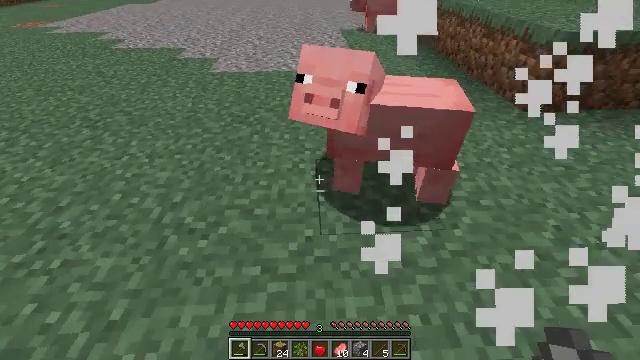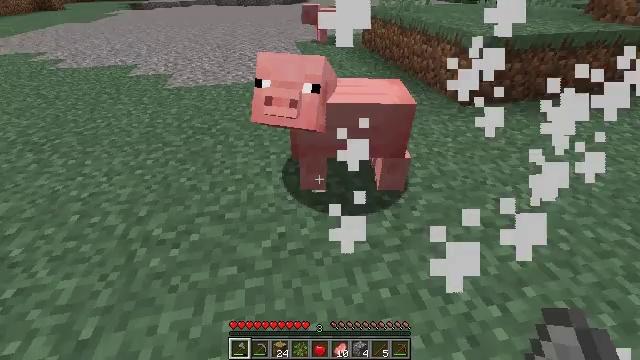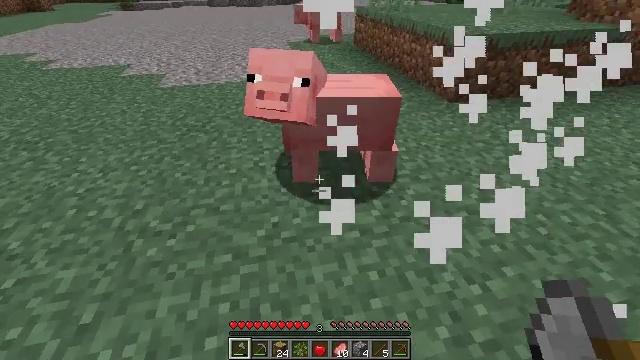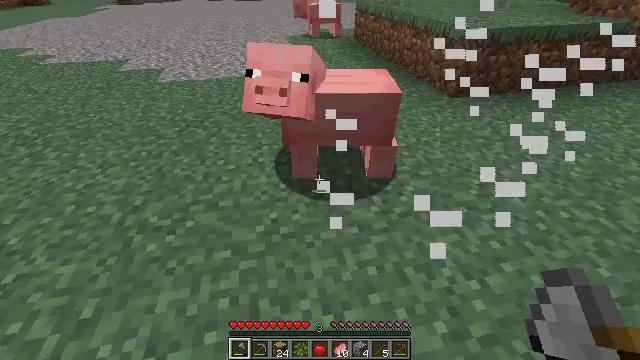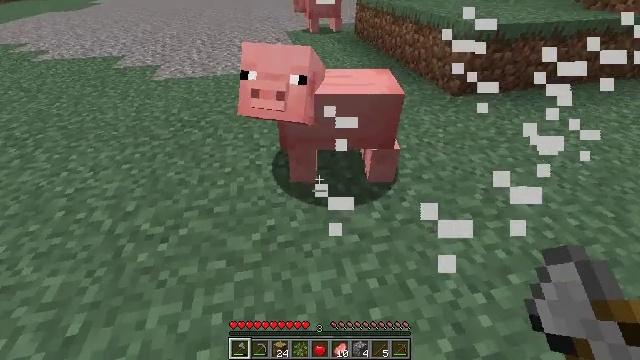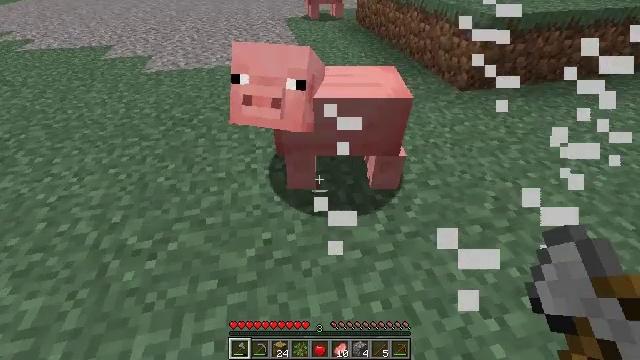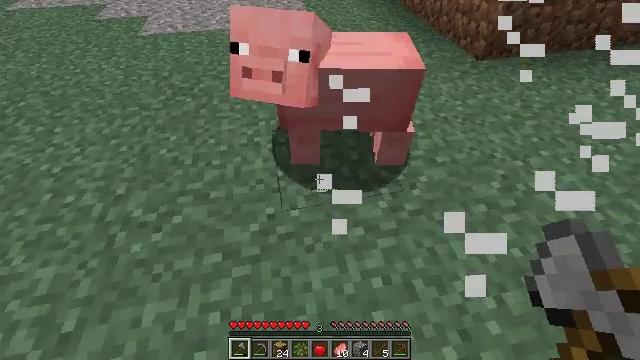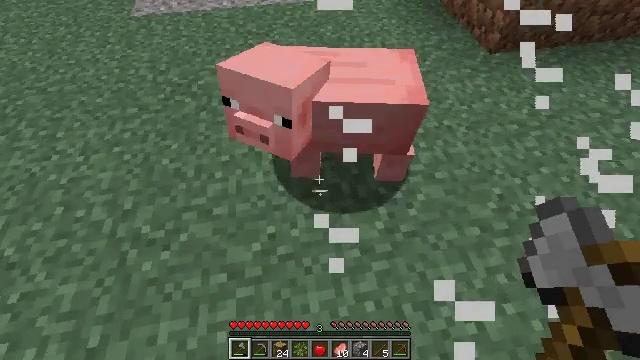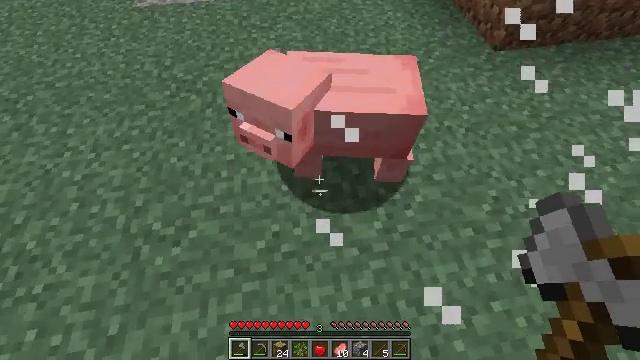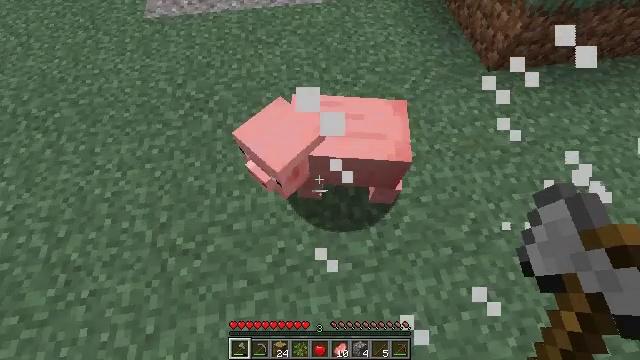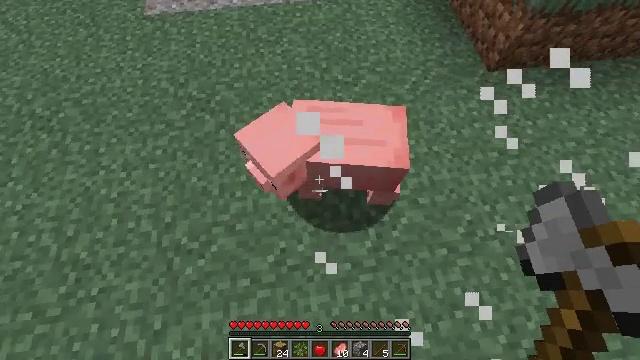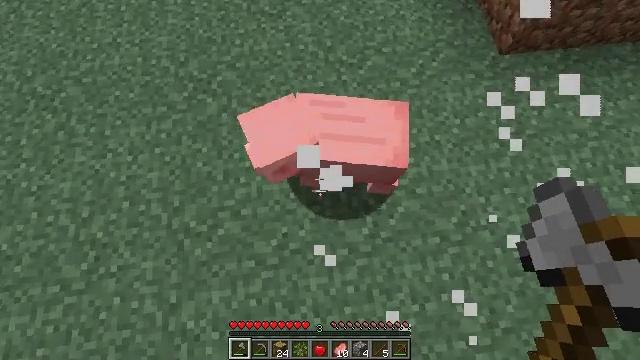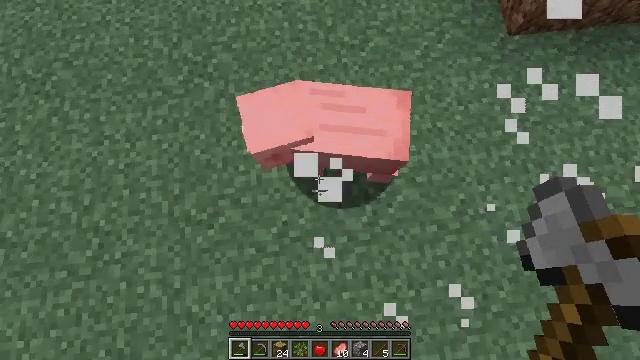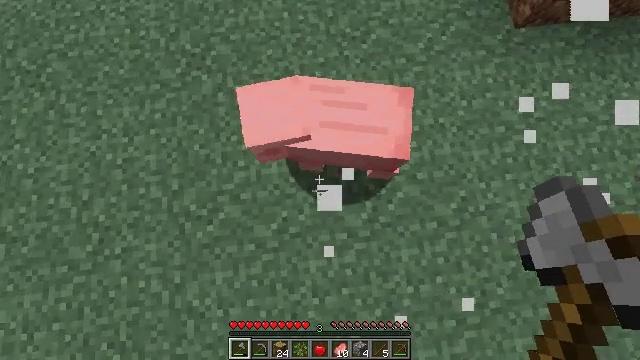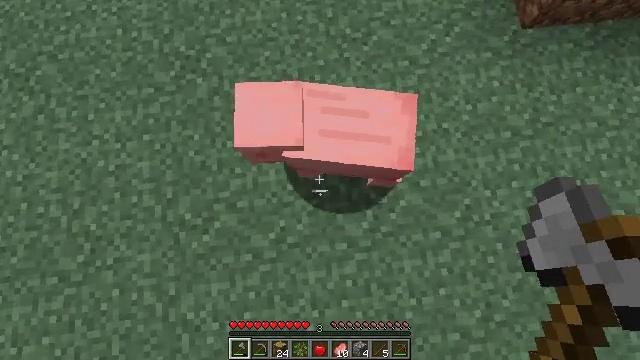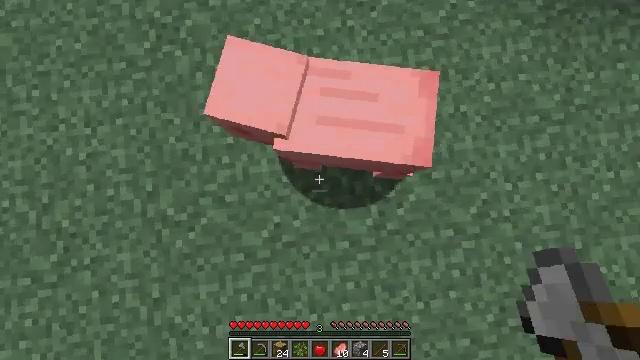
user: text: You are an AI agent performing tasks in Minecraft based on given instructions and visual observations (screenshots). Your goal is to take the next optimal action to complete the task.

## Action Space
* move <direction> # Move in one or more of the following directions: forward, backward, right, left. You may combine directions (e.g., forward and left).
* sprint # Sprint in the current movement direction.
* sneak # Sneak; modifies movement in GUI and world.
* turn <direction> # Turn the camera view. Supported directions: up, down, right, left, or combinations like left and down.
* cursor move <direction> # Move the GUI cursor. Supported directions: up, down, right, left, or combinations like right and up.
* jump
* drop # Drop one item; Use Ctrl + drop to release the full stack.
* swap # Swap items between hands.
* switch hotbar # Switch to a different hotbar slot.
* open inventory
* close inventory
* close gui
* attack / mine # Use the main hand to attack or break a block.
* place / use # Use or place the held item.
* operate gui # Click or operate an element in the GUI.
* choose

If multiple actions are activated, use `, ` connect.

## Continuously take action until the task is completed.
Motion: motion action
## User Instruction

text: Kill mobs.
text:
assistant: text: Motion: turn right and up
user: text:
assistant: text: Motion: turn right
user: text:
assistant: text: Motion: move forward
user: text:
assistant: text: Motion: move forward
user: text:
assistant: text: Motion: move forward, turn down
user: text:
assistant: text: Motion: move forward, turn left and down
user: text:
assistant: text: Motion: move forward, turn left and down, jump
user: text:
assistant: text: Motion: move forward, turn down, jump
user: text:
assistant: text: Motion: move forward, turn down, jump
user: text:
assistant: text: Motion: move forward, turn down
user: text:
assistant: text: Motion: move forward, turn left and down
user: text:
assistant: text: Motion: turn down
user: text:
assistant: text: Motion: turn down
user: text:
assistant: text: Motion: no_op
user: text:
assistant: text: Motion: turn down, attack / mine
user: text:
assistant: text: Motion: attack / mine
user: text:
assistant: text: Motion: attack / mine
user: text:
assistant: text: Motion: no_op
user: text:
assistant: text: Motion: turn up
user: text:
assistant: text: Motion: turn up
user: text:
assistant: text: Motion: turn up
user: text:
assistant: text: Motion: turn up
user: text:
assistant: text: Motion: turn up
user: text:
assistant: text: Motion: turn left and up
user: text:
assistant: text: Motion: turn up
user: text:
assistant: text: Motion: no_op
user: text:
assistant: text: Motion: move back
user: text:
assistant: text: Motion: move back
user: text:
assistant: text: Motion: move back
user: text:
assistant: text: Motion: turn right